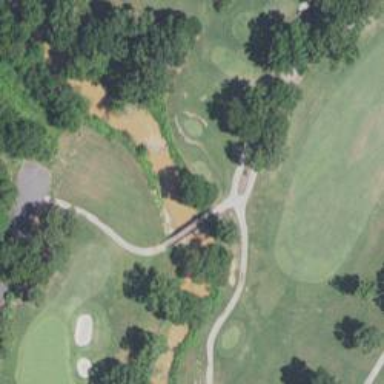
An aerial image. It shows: Path for both roads and golfers.